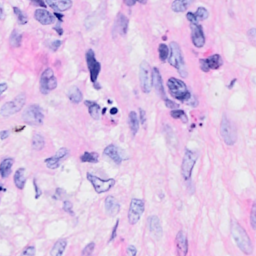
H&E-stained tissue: Breast